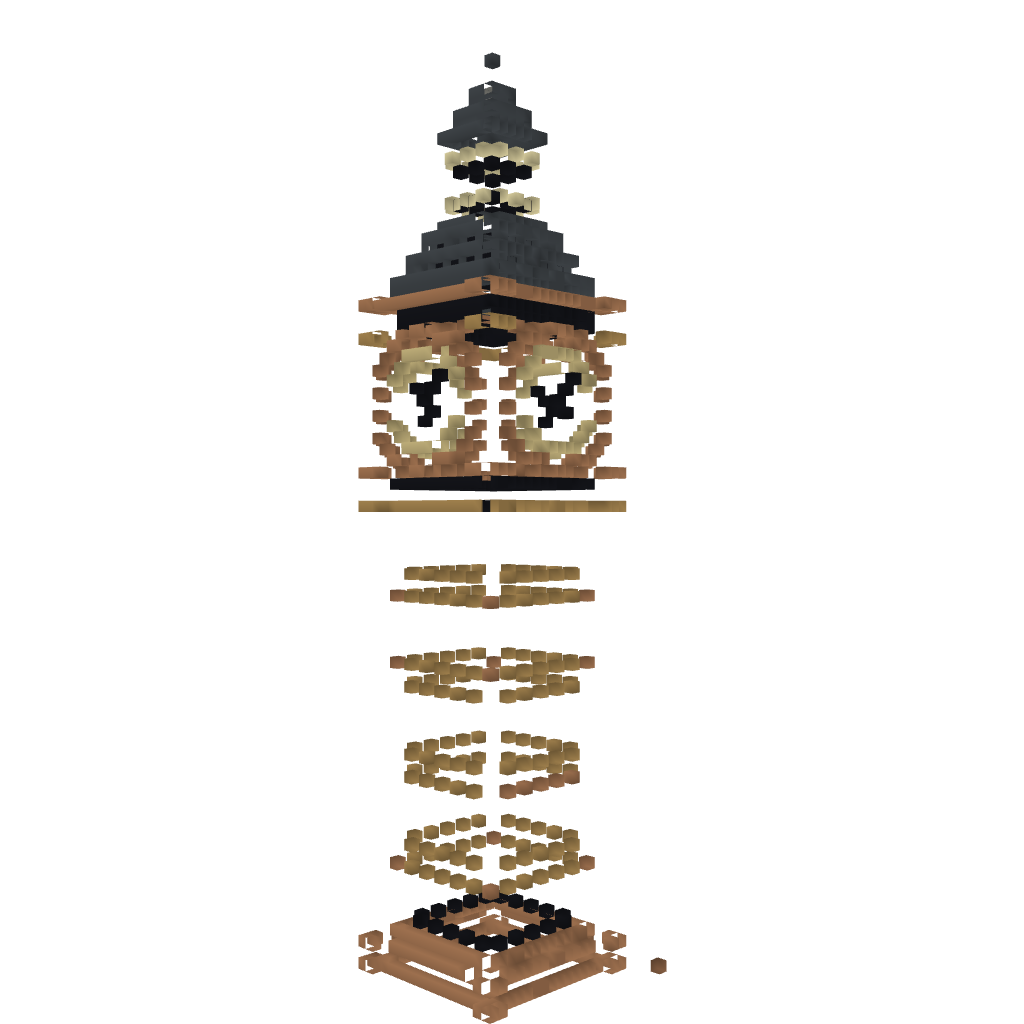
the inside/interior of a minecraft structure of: Big Ben tower